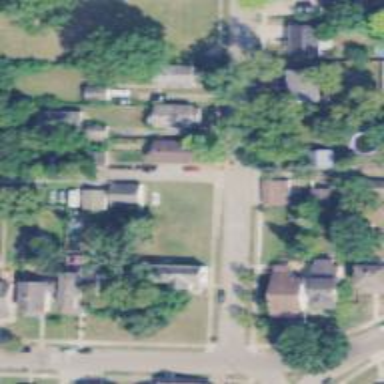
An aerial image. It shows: Alley classified as service road.